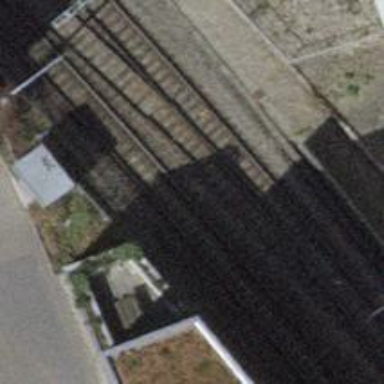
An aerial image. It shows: Railway siding with one electrified track and contact line for powering the train.